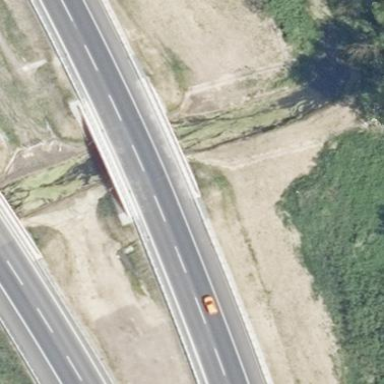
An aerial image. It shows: Man-made bridge.